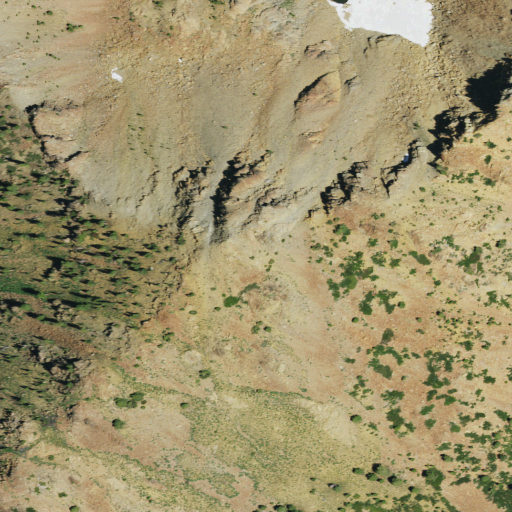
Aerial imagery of mountain in California named Red Mountain containing barren land, shrub, snow, and evergreen forest